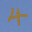
Label: 4